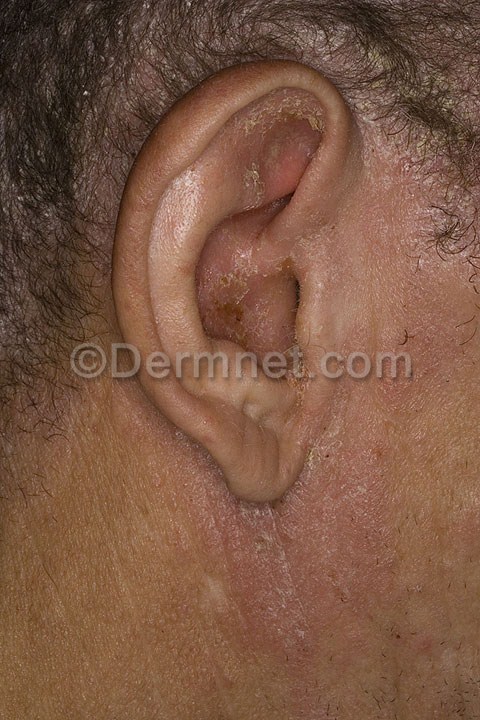
Disease: Psoriasis pictures Lichen Planus and related diseases